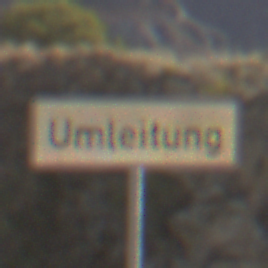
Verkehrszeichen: Umleitungsankuendigung
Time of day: MorningAfternoon
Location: Outdoor (Nature)
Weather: PartlyCloudy
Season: NotSpecified
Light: Natural